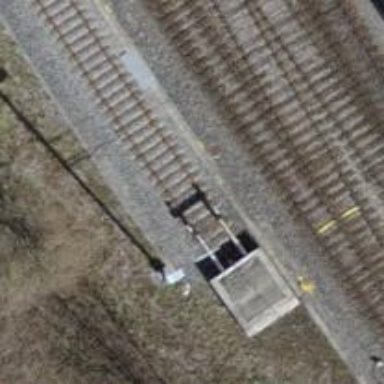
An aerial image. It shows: Railway buffer stop.